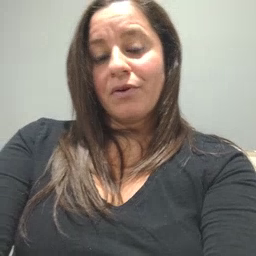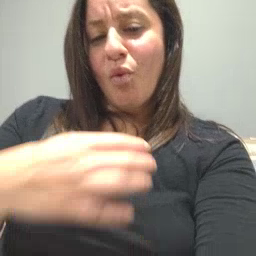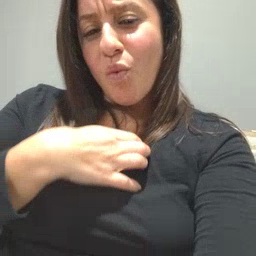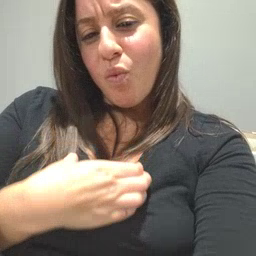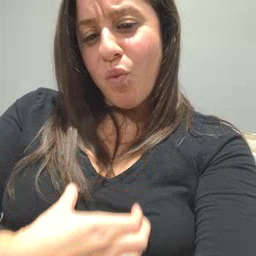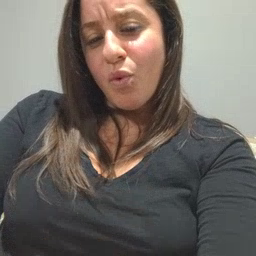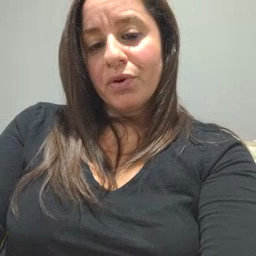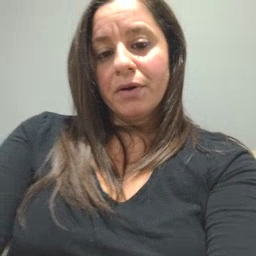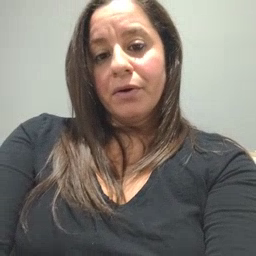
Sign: hungry